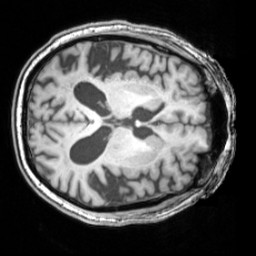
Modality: T1w
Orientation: axial
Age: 73
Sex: male
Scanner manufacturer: siemens
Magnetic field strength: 3 T
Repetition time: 1.62 s
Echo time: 0.003 s